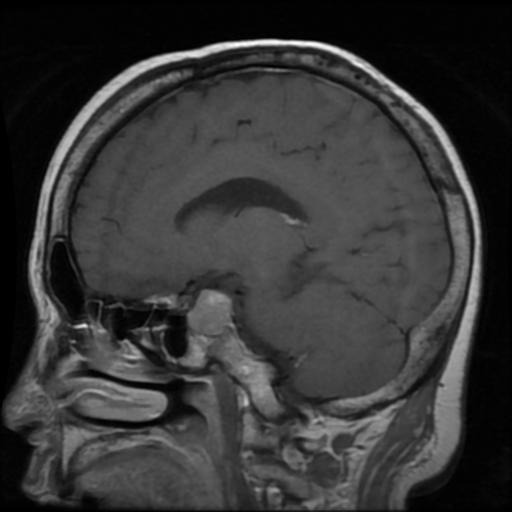
Label: pituitary